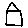
Label: house